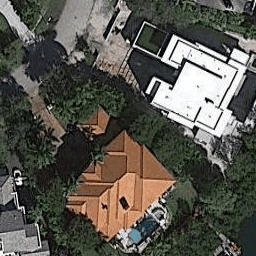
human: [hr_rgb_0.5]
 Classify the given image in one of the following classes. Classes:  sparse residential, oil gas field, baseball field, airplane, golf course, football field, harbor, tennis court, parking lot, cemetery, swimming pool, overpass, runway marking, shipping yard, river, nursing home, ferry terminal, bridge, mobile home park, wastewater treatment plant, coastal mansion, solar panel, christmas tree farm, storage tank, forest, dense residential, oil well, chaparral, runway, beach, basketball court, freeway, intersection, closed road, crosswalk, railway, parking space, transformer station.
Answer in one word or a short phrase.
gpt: coastal mansion